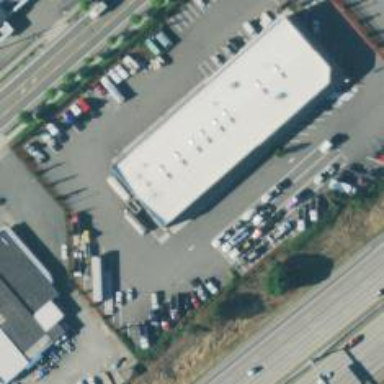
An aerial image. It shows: Car rental service.